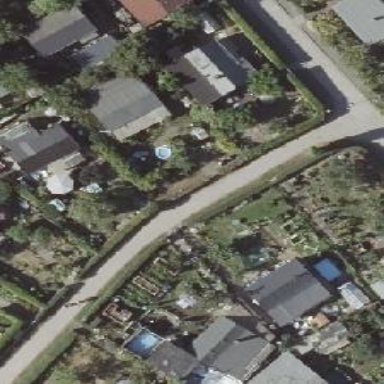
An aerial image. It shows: Alleyway designated as service road.